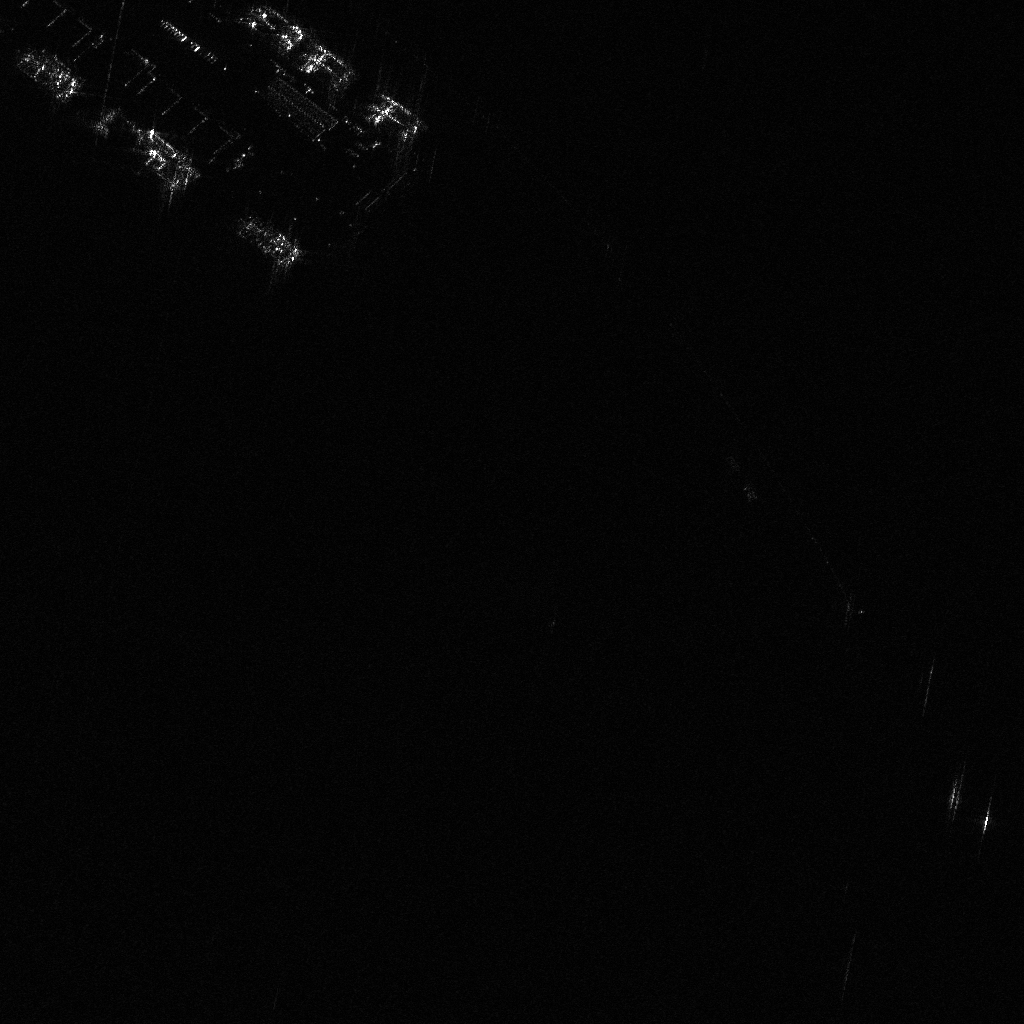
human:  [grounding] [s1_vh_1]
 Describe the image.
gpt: In the satellite image, there is  <ref>2 small dredger </ref> <box>[[29, 5, 34, 7, 42], [36, 10, 41, 13, 45]]</box> located at top,  <ref>1 small dredger </ref> <box>[[23, 0, 29, 3, 40]]</box> located at top left,  <ref>3 large container </ref> <box>[[22, 21, 29, 24, 43], [11, 14, 18, 17, 43], [0, 5, 7, 8, 40]]</box> located at top left.